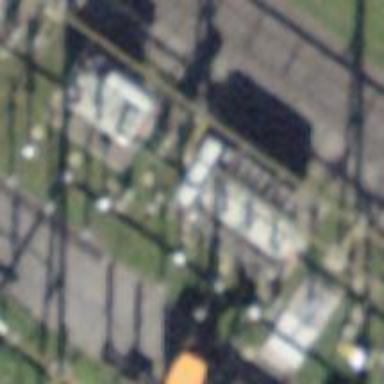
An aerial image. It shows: Transformer is shown.